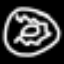
Label: donut